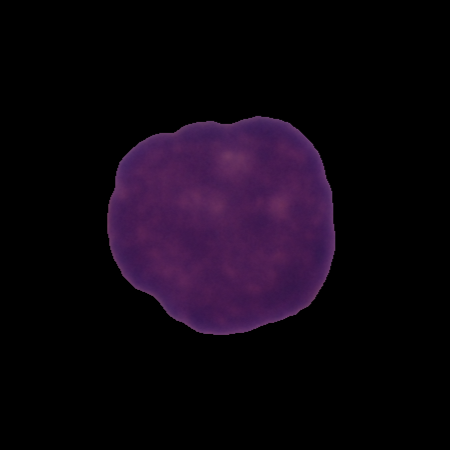
Label: healthy